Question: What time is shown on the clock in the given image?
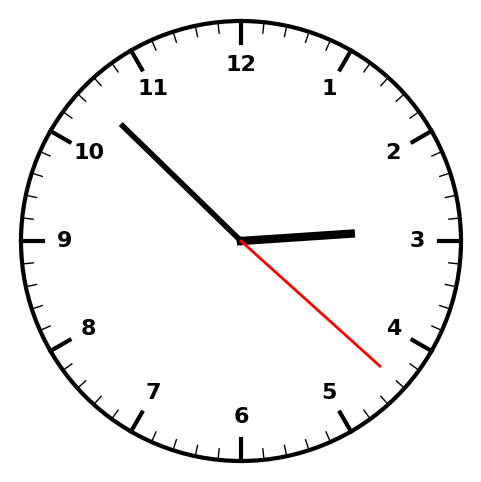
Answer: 02:52:22